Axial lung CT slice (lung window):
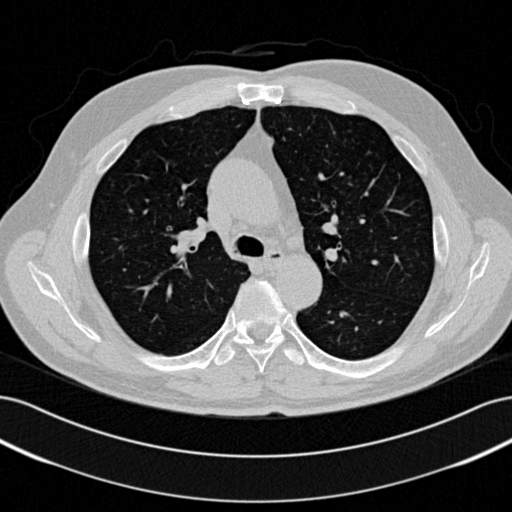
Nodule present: no